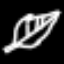
Label: leaf